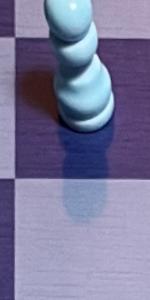
Label: Empty